Interaction volume radius: 5 \u00c5
Interaction volume height: 10 \u00c5
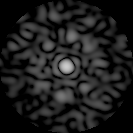
Disorder parameter: 0.8019